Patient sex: F
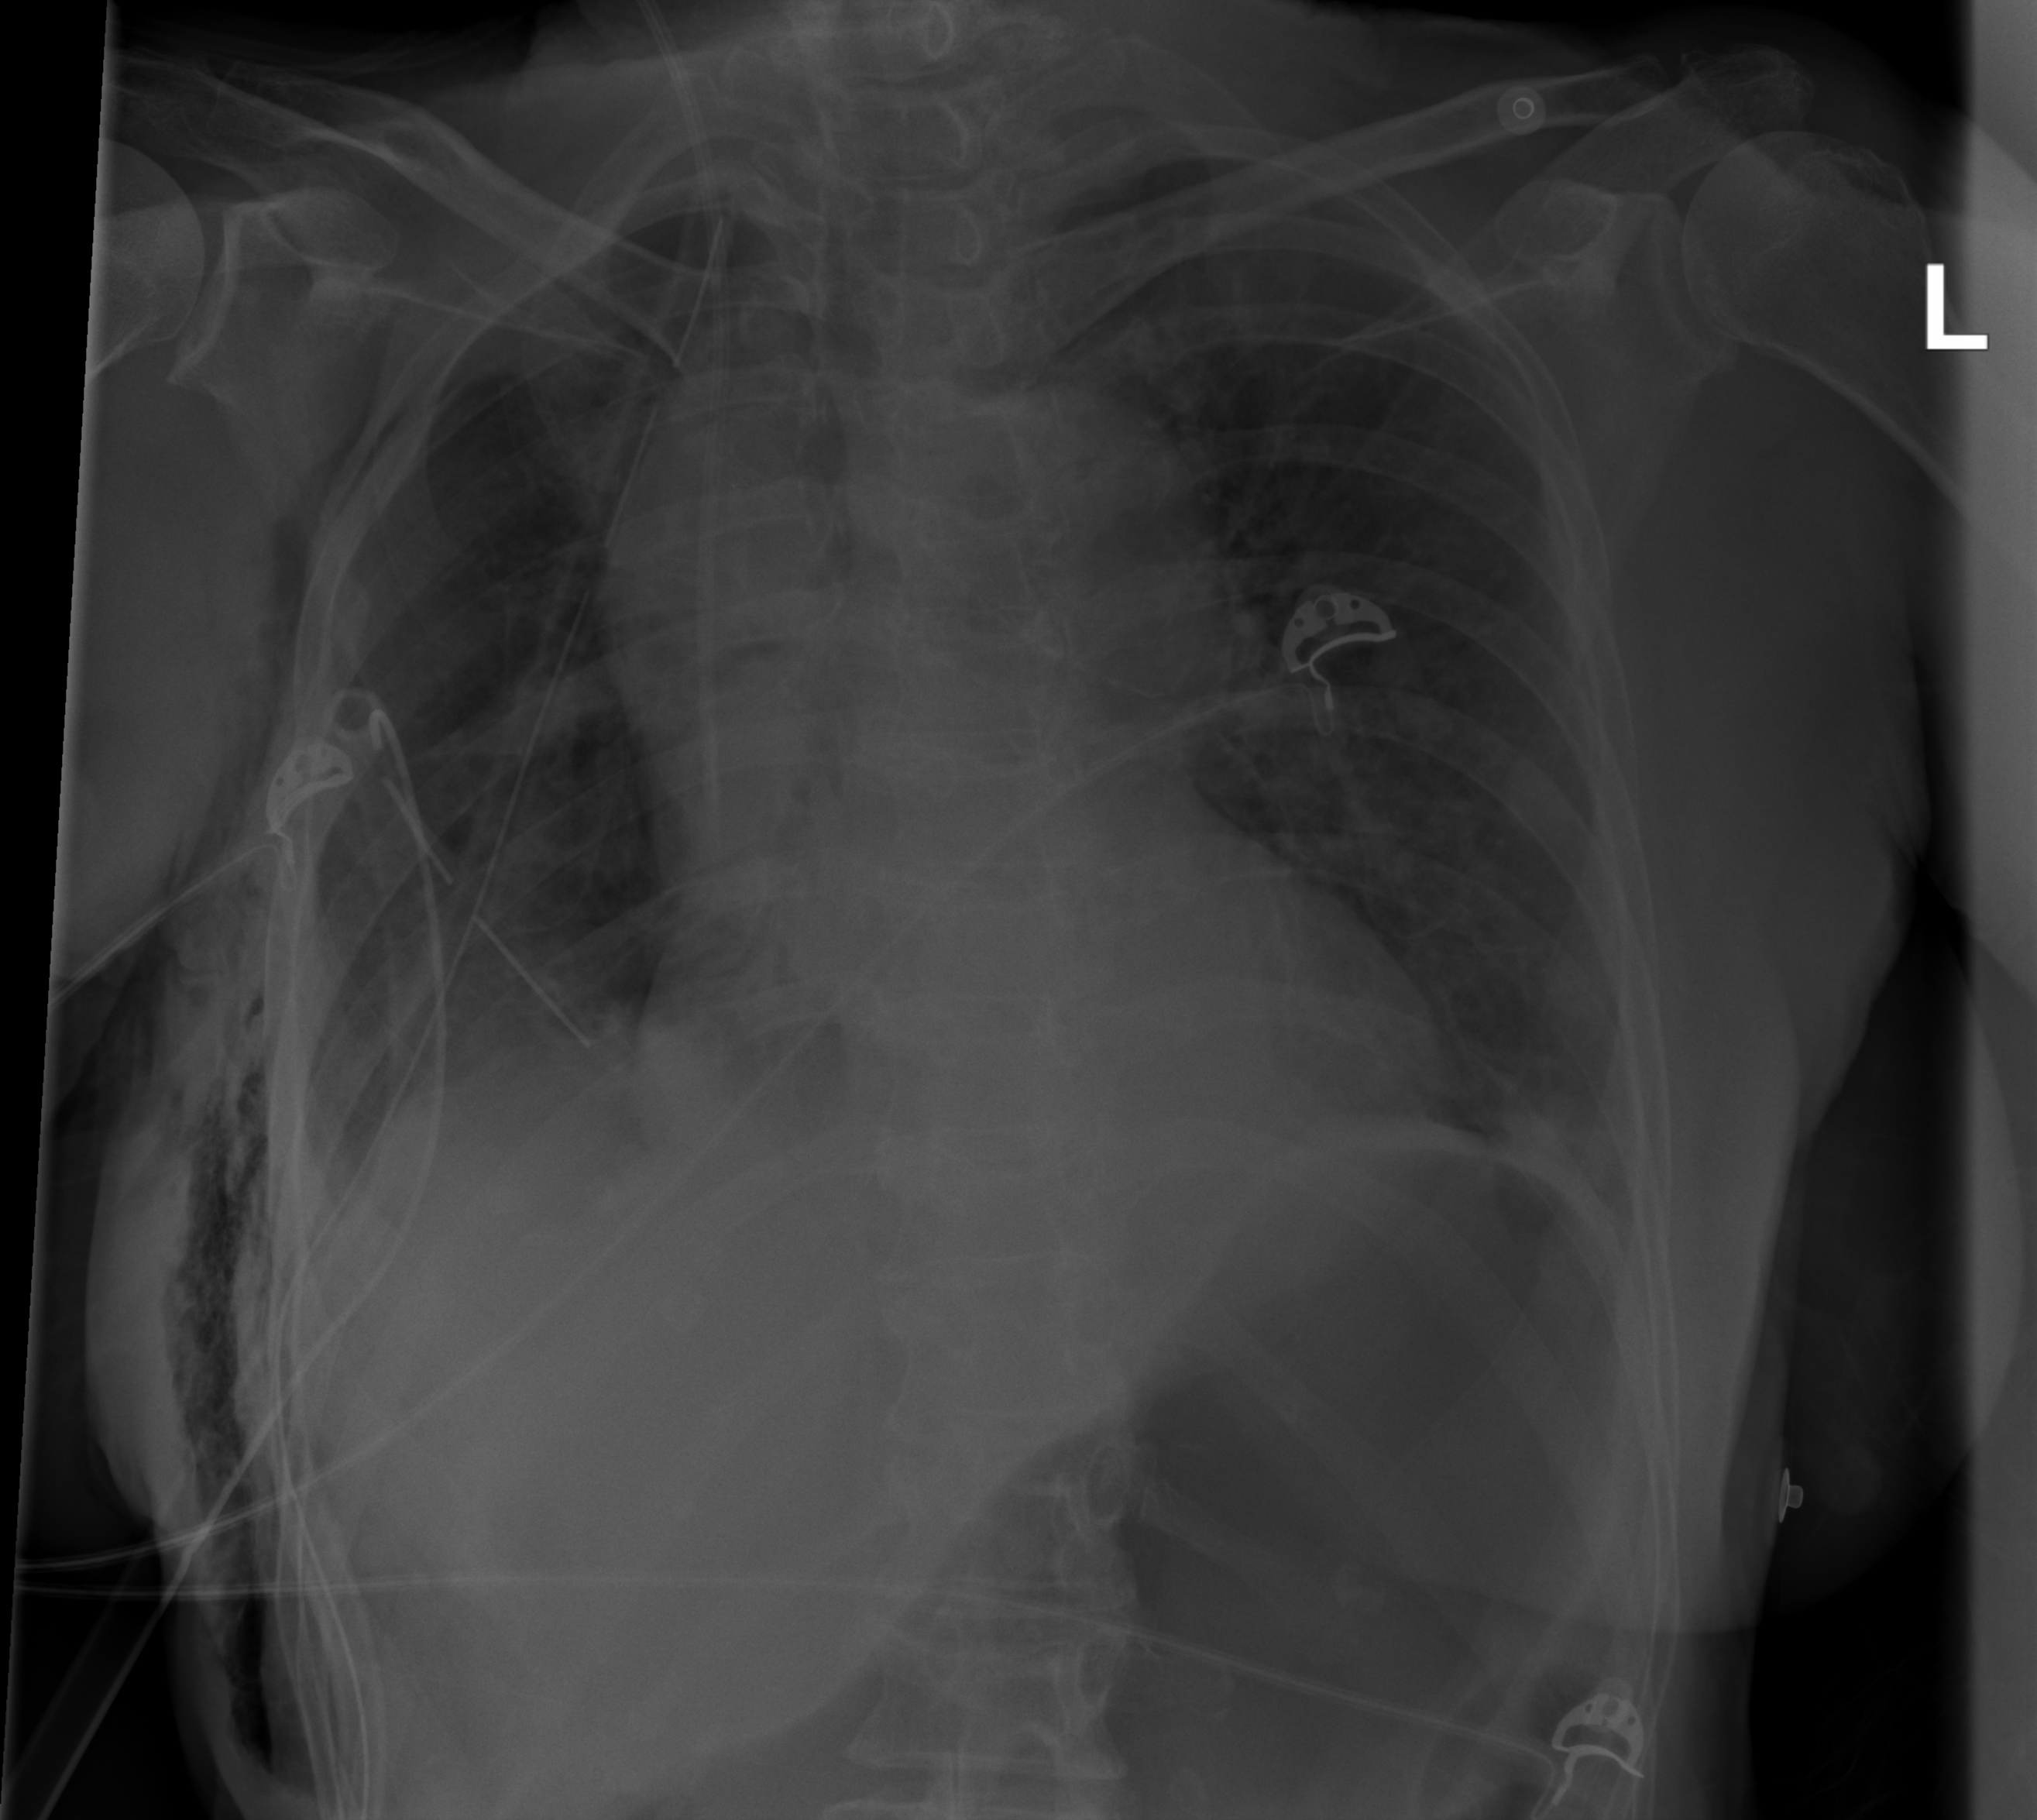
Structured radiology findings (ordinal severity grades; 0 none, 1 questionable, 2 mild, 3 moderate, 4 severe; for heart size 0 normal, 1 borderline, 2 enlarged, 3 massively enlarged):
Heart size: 2
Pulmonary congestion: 0
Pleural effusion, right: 2
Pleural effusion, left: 0
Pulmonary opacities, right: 0
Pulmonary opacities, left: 0
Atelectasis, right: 2
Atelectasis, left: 2